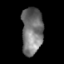
Tissue: skin
Cell type: Epithelial cells
Senescence score: 0.2523
Nuclear area (px): 986
Mean DAPI intensity: 115.896